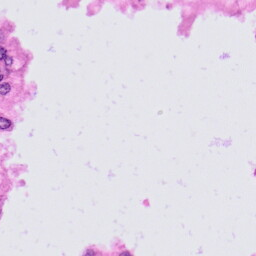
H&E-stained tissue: Prostate